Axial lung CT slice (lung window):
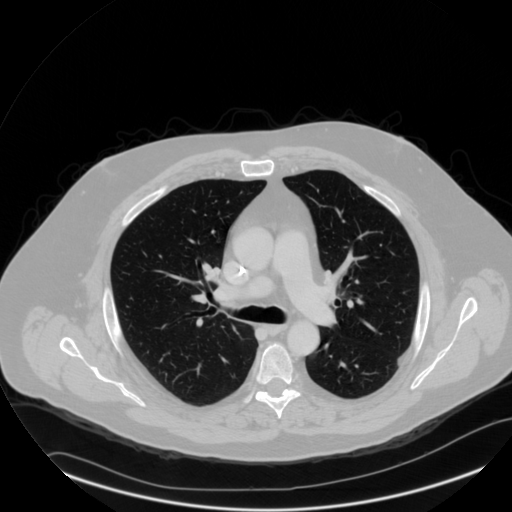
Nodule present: no